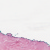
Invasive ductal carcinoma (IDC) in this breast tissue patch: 0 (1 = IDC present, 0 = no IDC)